Question: I'd like to create a gallery like this which has bar with small images and a big preview:
The point is that I'd like to have some preloading of images etc, so I found <URL>, but it doesn't seem it has the possibility of the top bar with image thumbnails. Could you please give me some hints how it could be modified to achieve it?
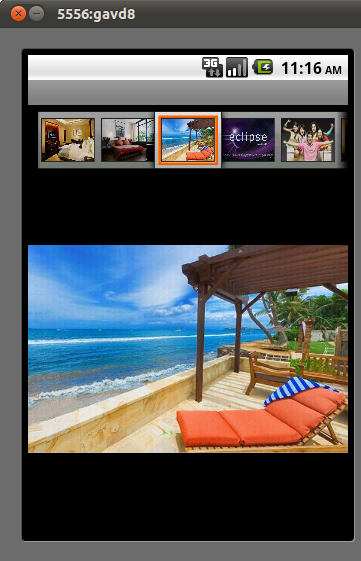
Answer: I have already done it using <URL>